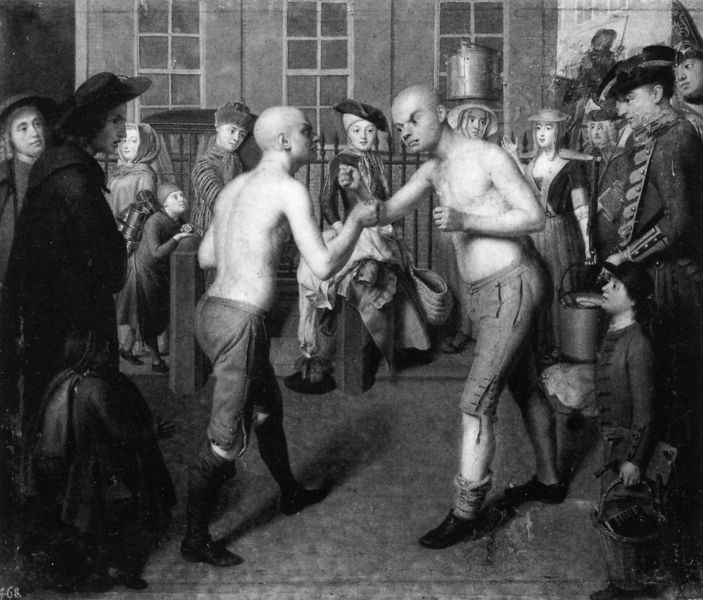
Titel: Ein Boxkampf in London
Künstler: Andreas Möller
Institution: Kassel, Staatliche Museen, Gemäldegalerie Alte Meister
Schlagwörter: kampf, nackt, frauen, menschen, damen, fenster, frau, hut, marmor, männer, dame, haus, zaun, gitter, kind, zuschauer, hosen, grafik, hof, soldaten, glatze, korb, junge, oberkörper, druck, schwarz weiss, stich, uniform, fäuste, soldat, eimer, lederhose, wasserträger, faustkampf, d, soldaten#, blosse oberkörper, #kampf